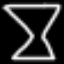
Label: hourglass